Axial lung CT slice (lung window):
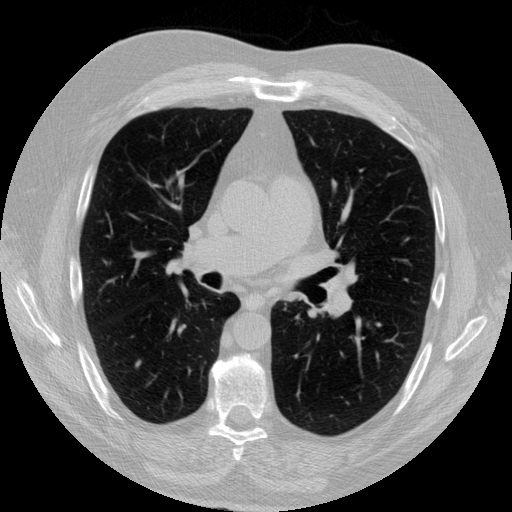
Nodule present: no